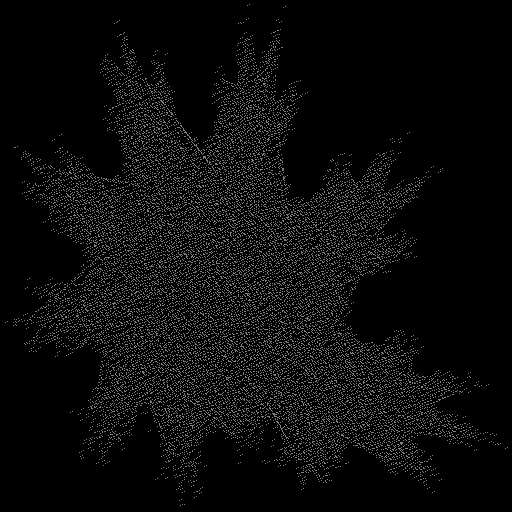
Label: involucre